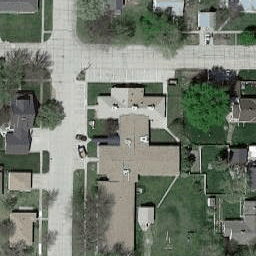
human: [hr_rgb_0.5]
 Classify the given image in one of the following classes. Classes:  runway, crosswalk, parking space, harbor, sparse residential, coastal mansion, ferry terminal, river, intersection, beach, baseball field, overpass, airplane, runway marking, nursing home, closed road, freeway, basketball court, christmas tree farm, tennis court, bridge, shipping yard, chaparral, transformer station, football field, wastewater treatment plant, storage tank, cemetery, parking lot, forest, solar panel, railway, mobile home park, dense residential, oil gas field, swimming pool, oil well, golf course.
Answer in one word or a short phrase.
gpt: nursing home